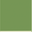
Piece: xx